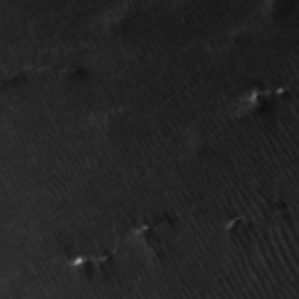
Label: frost